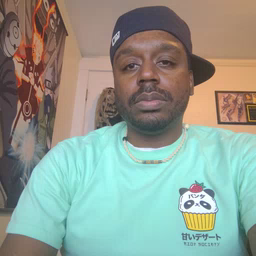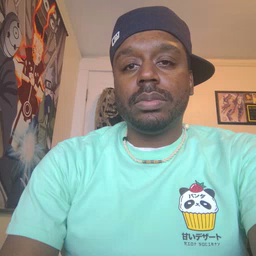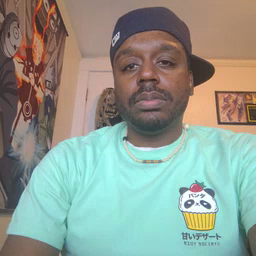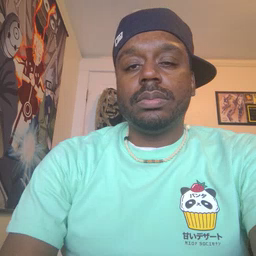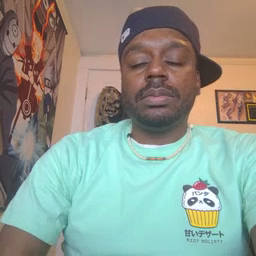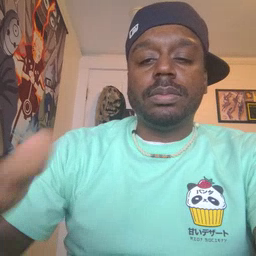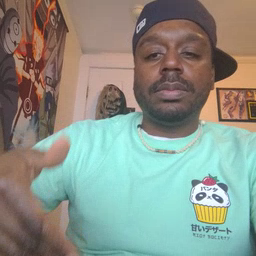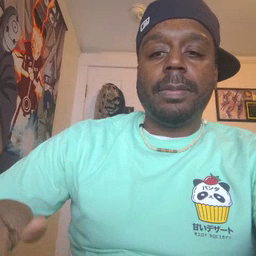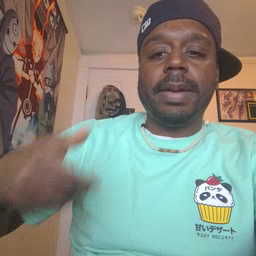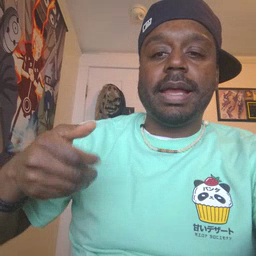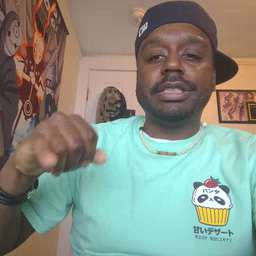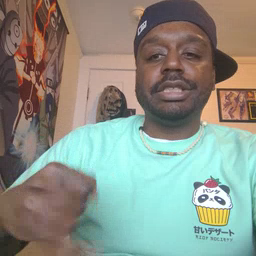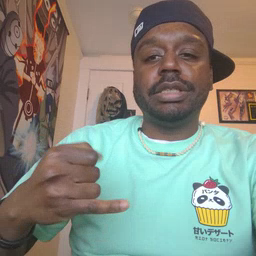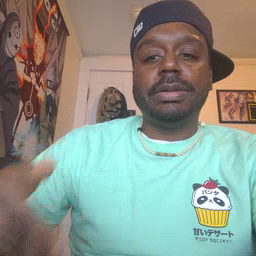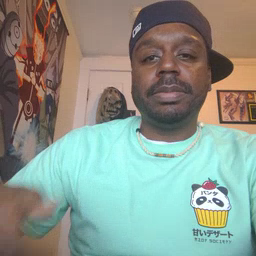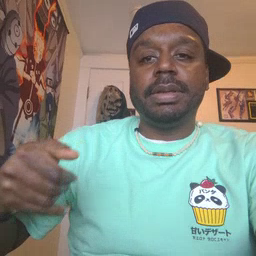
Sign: jeans